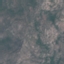
Land use / land cover class: HerbaceousVegetation